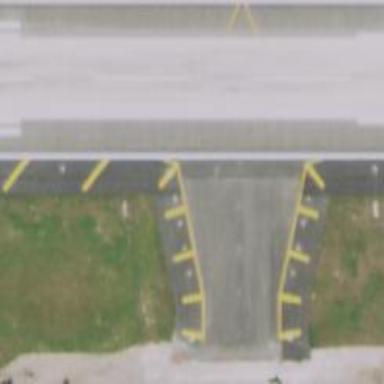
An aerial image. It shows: View of taxiway at the airport.